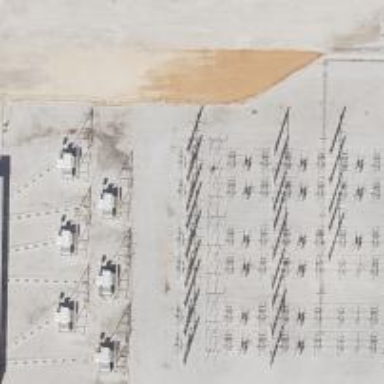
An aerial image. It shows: Switch for power supply.